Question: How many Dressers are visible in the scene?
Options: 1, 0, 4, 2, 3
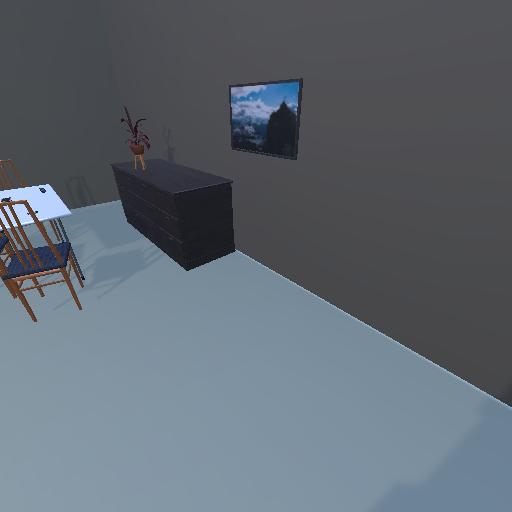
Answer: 1